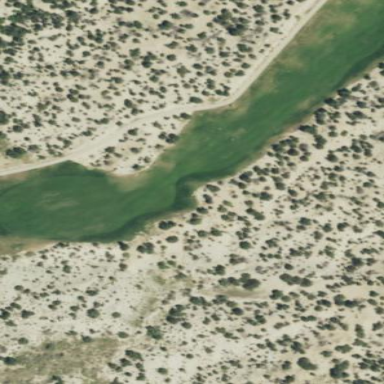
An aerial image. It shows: Golf rough area.